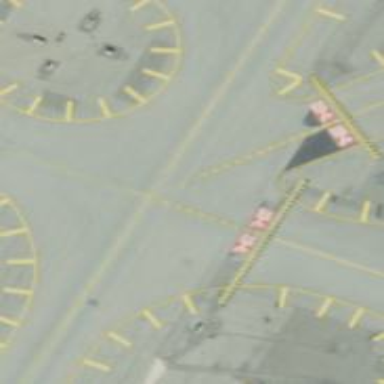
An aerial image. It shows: View of taxiway at the airport.